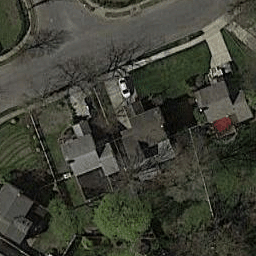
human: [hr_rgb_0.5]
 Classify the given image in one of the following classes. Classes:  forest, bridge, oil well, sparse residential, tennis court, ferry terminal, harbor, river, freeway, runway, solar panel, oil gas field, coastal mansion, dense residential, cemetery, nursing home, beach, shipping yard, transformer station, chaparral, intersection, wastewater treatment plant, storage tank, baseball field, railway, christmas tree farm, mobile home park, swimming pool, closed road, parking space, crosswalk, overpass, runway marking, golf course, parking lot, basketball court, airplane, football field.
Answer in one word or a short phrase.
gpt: sparse residential